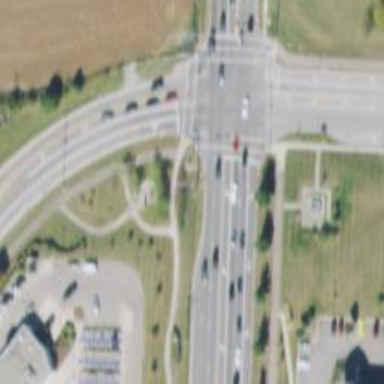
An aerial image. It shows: Marked road crossing.